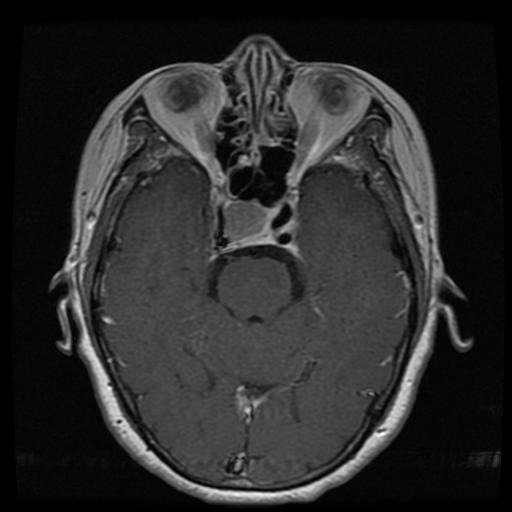
Label: pituitary